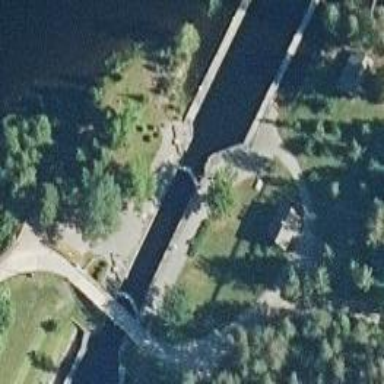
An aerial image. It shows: Lock gate along waterway.